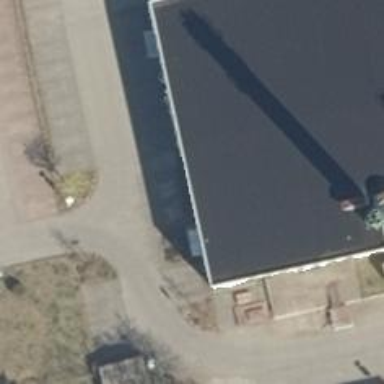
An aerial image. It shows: Furniture shop.